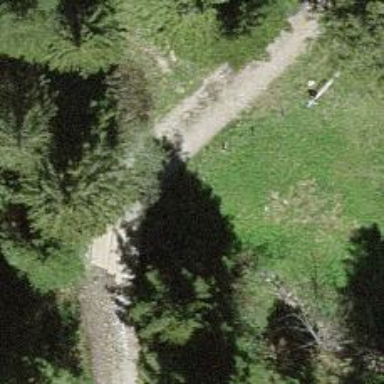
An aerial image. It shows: Culvert tunnel.